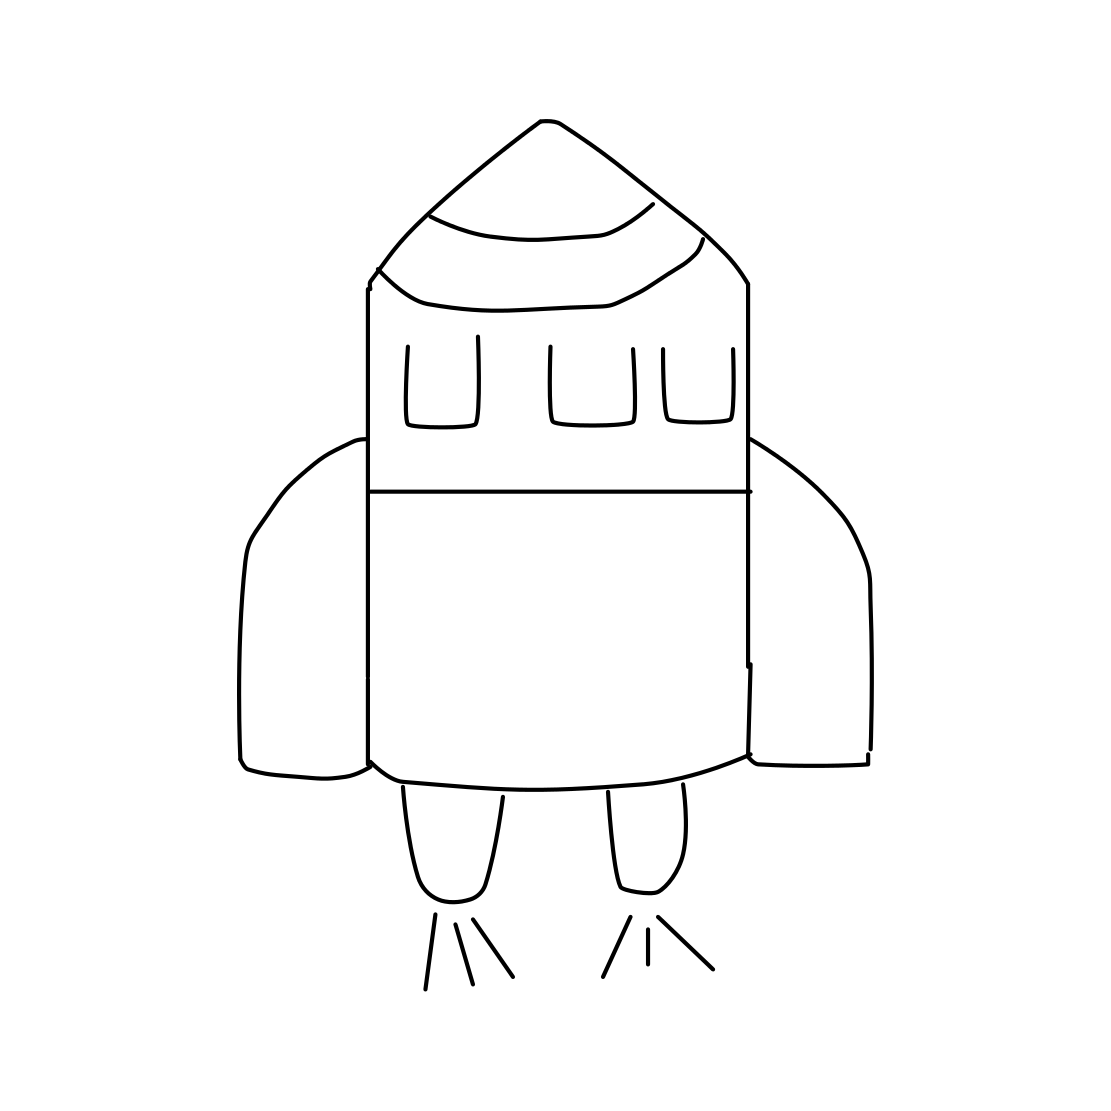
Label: space shuttle